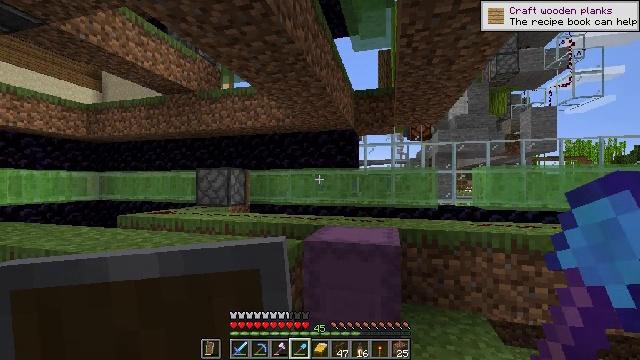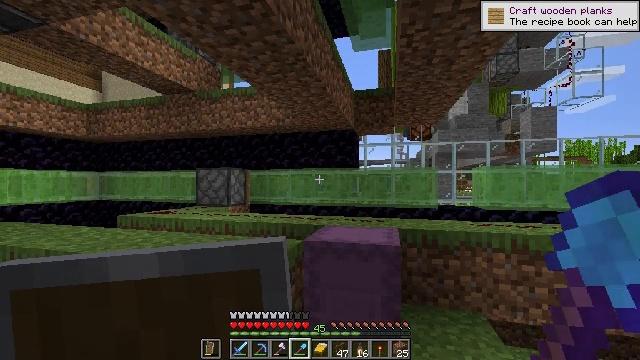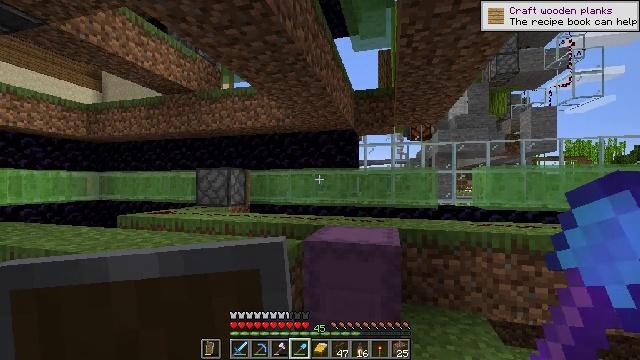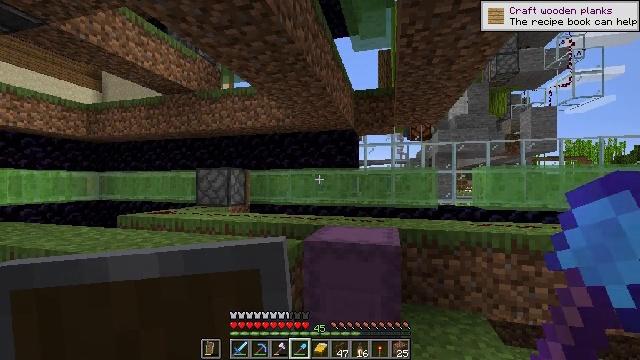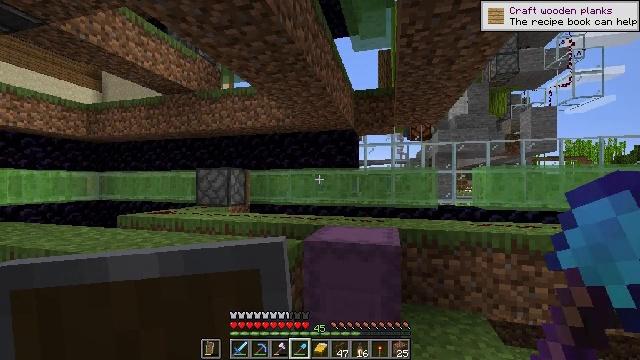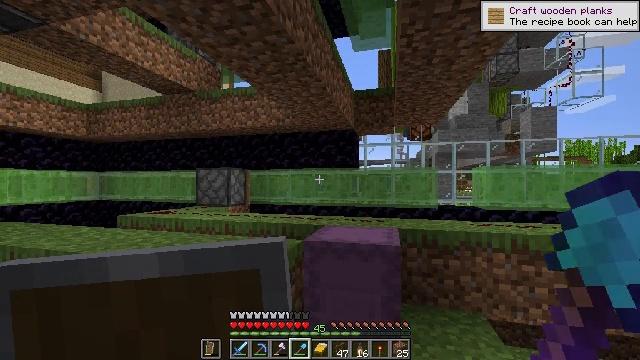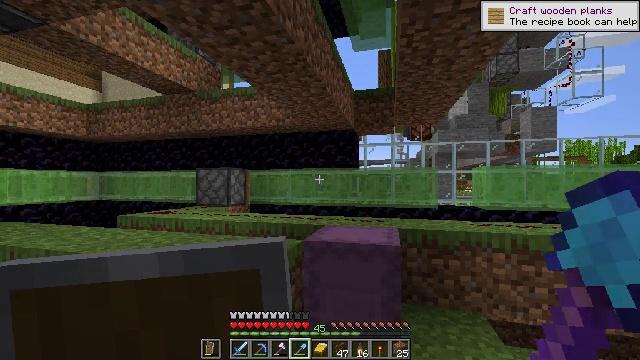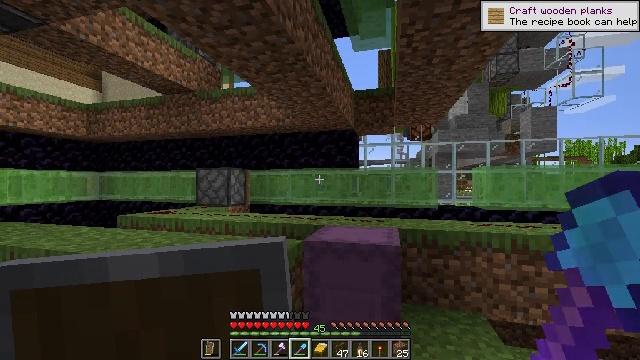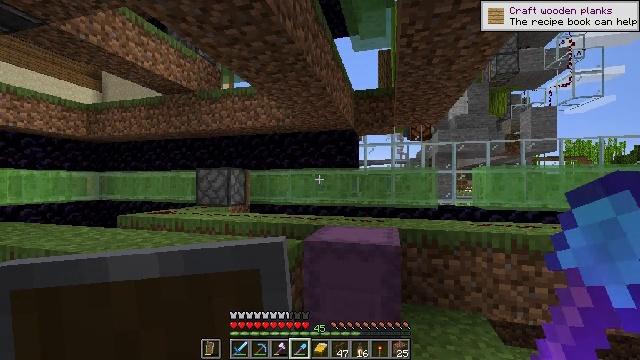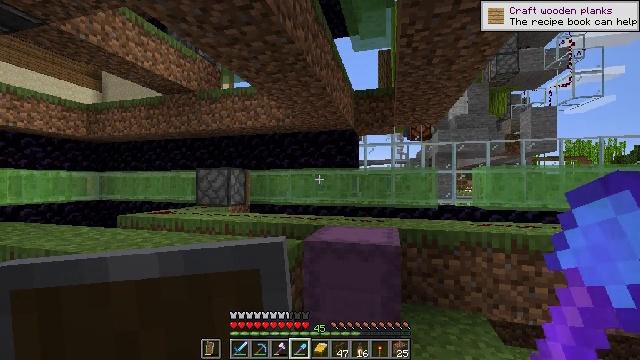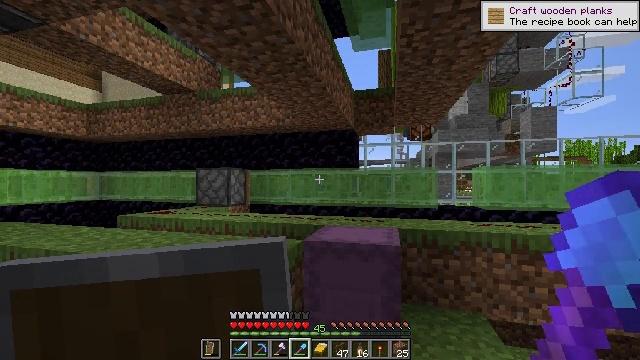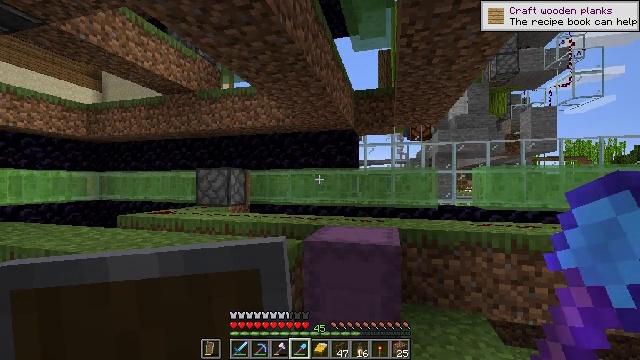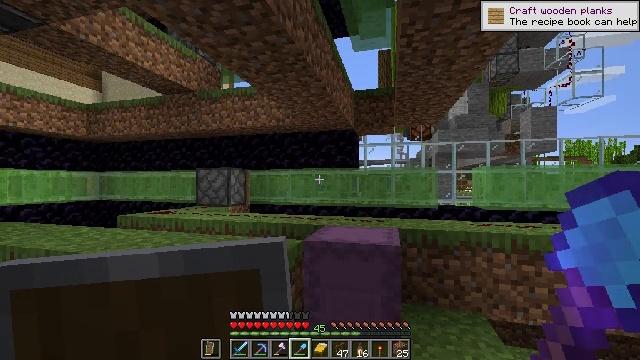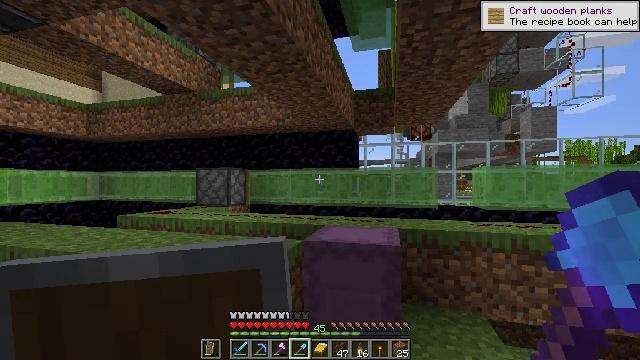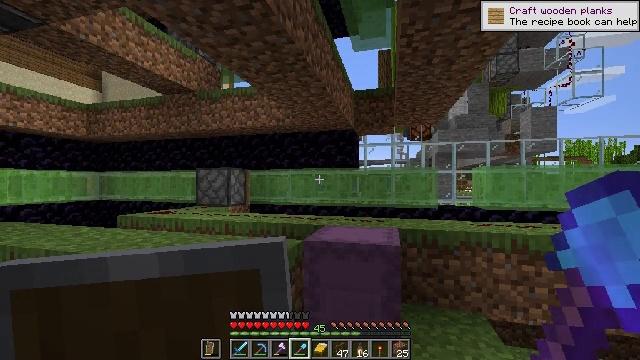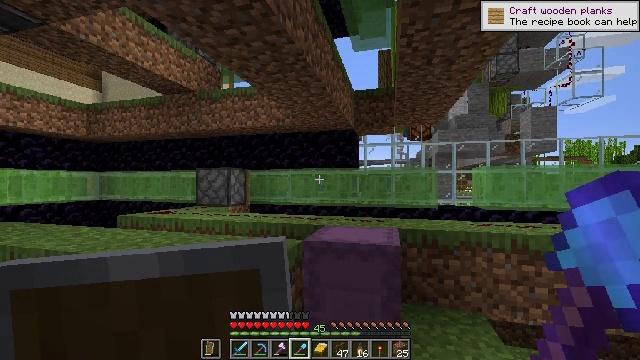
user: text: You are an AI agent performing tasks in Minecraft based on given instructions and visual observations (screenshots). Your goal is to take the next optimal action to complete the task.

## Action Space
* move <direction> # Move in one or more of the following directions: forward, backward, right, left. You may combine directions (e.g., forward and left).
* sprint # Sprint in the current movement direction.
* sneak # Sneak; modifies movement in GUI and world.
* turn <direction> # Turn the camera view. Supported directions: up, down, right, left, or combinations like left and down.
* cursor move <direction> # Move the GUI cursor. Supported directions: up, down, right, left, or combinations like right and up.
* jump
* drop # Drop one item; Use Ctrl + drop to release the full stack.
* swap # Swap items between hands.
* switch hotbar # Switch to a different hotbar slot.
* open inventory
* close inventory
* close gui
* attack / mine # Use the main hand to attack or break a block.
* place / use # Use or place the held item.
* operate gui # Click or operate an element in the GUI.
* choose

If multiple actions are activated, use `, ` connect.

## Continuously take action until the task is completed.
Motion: motion action
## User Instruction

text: Gather the sticky piston from a redstone contraption.
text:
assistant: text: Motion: no_op
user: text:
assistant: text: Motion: no_op
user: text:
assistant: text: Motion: no_op
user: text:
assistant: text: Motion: no_op
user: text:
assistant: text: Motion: no_op
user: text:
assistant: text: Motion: no_op
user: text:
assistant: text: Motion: no_op
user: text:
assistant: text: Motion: no_op
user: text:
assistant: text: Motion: no_op
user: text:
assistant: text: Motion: no_op
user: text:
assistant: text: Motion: no_op
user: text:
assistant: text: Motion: no_op
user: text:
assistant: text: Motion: no_op
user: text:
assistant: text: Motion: no_op
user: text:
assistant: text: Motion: no_op
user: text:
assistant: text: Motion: no_op
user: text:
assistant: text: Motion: no_op
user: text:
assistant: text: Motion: no_op
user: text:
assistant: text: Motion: no_op
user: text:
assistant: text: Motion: no_op
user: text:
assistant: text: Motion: no_op
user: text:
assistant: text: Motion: no_op
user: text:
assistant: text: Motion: no_op
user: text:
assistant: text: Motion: no_op
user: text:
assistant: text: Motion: no_op
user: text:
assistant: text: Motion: no_op
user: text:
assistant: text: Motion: no_op
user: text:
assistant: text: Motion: no_op
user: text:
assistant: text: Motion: no_op
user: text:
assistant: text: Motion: no_op